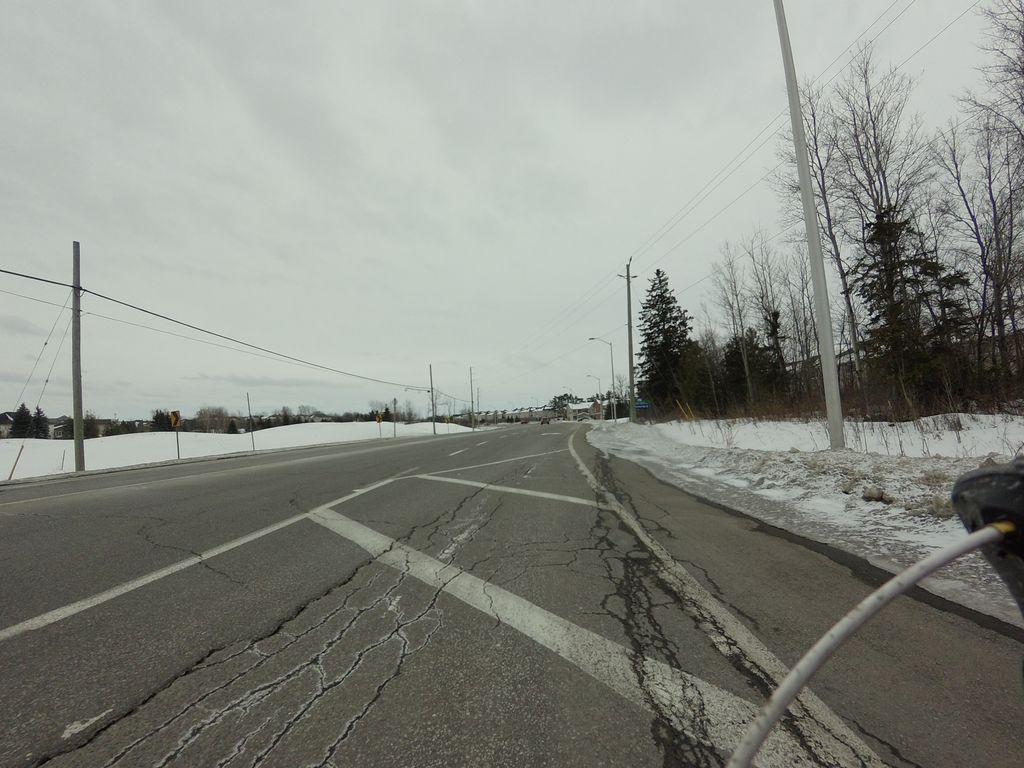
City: ottawa-gatineau